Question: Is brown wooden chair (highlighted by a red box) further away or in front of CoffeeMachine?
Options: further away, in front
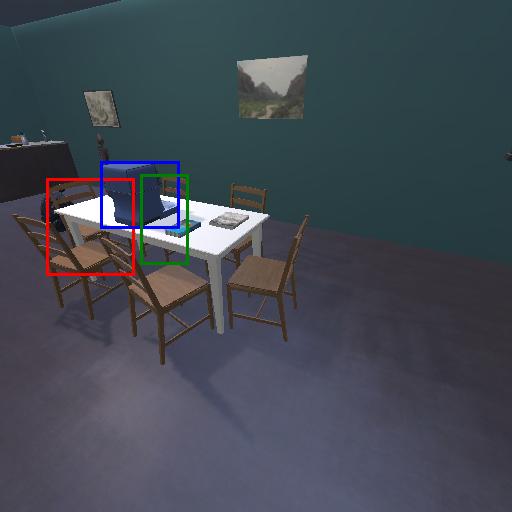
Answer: further away